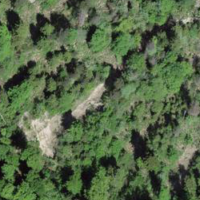
EUNIS habitat code: 44
Species observed at this site:
Ilex aquifolium